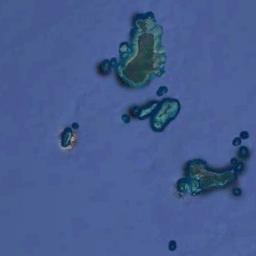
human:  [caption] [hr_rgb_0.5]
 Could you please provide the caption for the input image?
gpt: There are several islands of different sizes .

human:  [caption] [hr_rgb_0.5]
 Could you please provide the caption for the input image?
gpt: The archipelago with some islands of different sizes has dense vegetation .

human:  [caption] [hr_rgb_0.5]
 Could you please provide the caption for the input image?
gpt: A group of green islands on the blue sea .

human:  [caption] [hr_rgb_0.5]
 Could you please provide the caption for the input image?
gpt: There are many islands of different shapes and sizes .

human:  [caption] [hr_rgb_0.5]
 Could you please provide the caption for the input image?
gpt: There are several green islands on a blue sea .